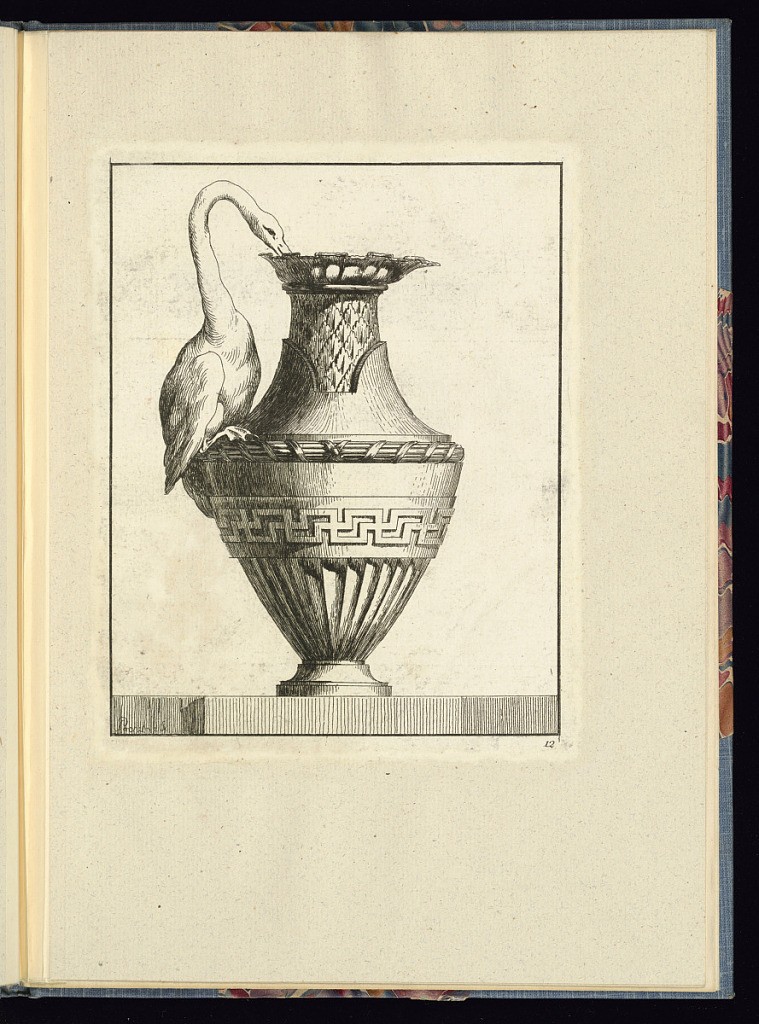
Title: Ornamental Vase Design
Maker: L.N. Percenet, French, born 1736
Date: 1761-1762
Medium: Etching on laid paper
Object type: Print
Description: Vase in the form of a pitcher. The handle of the vase is made of a swan, the head attaching to the rim of the vase. The neck of the vase has a pattern of leaves and there is a band of swastika meander at the belly. There is angular fluting at the base. The vase has a short foot, and is elevated on a stepped platform that extends to the edge of the image. the plate is signed and numbered.